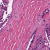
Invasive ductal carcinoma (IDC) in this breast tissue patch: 0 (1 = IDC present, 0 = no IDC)